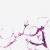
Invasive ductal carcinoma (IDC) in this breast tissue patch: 0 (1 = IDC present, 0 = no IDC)